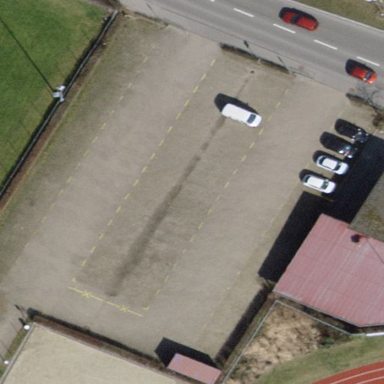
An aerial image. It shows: Parking area with surface.